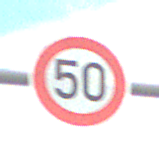
Verkehrszeichen: Geschwindigkeit50
Umgebung: Outdoor, Urban
Tageszeit: MorningAfternoon
Wetter: PartlyCloudy
Licht: Natural
Jahreszeit: NotSpecified
Kontrast: LowContrast